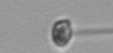
Label: flagellate